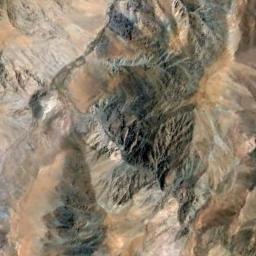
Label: mountain